Aerial crown-view tile of a tropical tree (Barro Colorado Island, Panama), acquired 20250124:
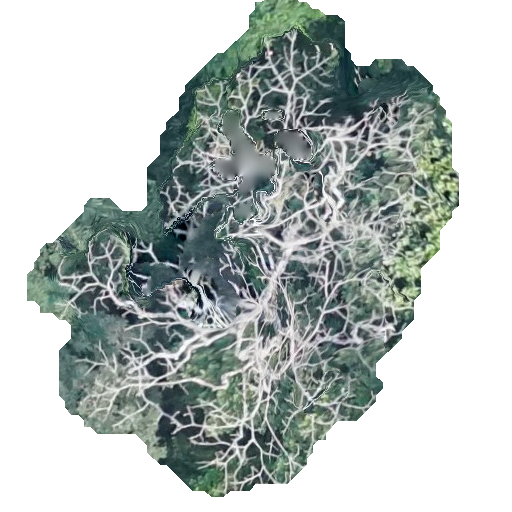
Species: Pseudobombax septenatum
GBIF accepted scientific name: Pseudobombax septenatum
Crown area: 195.636 m²